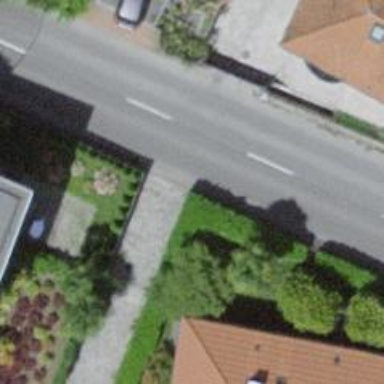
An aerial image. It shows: Footway with cobblestone surface.